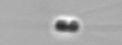
Label: Chaetoceros_subtilis